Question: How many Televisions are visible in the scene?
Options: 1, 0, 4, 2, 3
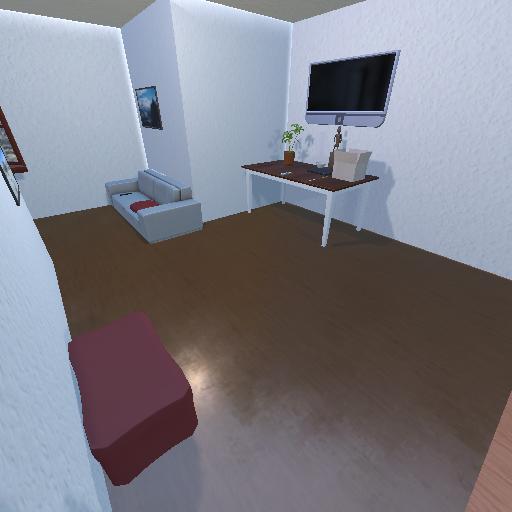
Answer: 1